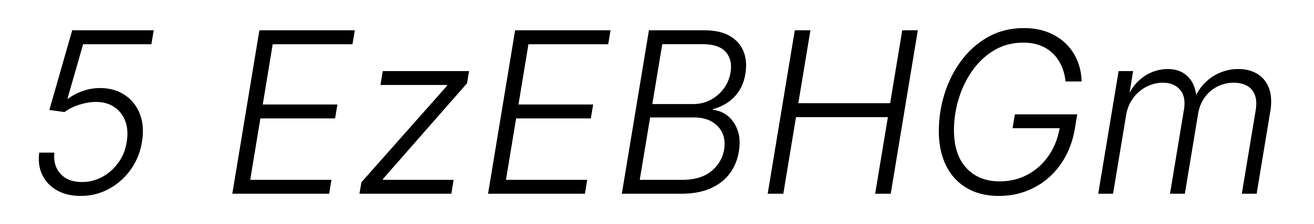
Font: Inter-Italic_Light_Italic